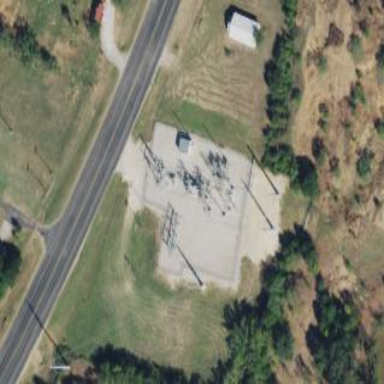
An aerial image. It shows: Distribution substation surrounded by fence.